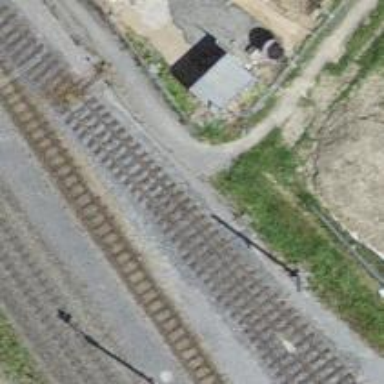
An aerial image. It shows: Railway switch.